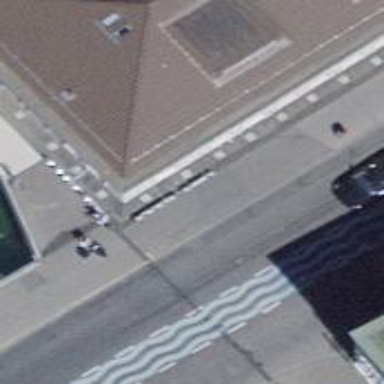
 serving as platform for public transportation."